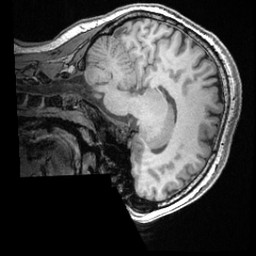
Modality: T1w
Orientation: sagittal
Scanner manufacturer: ge
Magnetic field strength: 3 T
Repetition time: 0.008572 s
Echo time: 0.003384 s